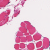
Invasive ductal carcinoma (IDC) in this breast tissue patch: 0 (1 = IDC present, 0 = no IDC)